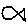
Label: fish